Field crop: maize
Growth stage: 2
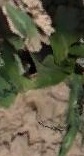
Species: maize